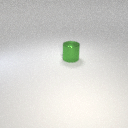
large green metal cylinder